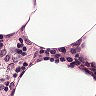
Metastatic tissue present: no